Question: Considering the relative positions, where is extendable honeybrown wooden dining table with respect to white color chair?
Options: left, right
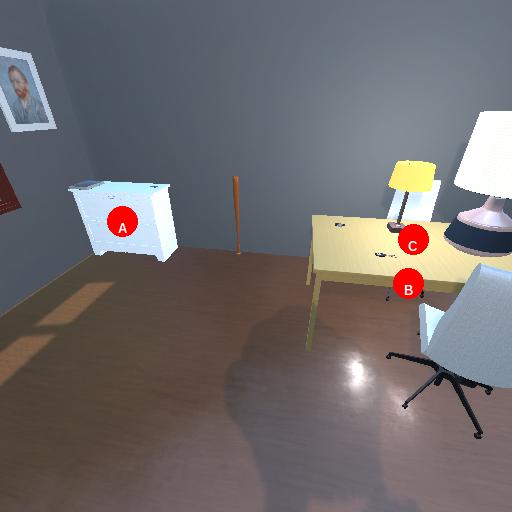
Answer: left